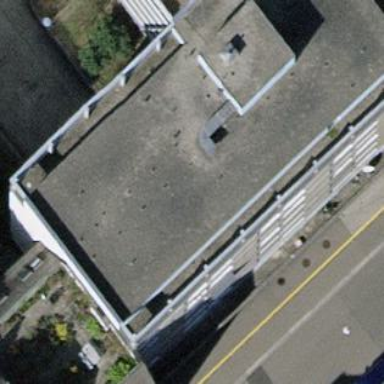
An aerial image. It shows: Commercial building used as apartments.